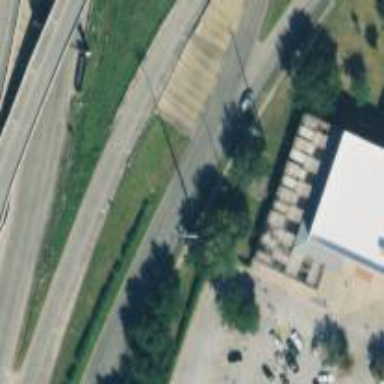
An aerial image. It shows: Secondary road with frontage road alongside.